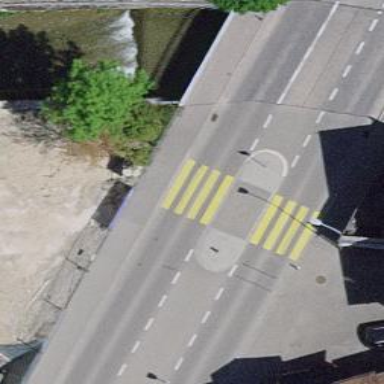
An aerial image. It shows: Zebra crossing on the road.